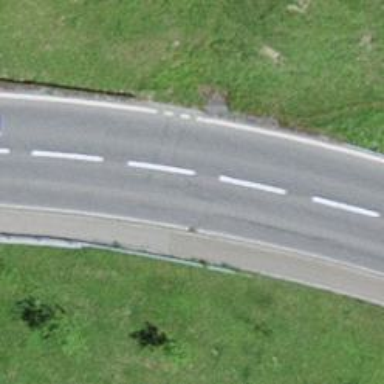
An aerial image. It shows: Asphalt sidewalk along the footway.